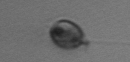
Label: Dinophyceae